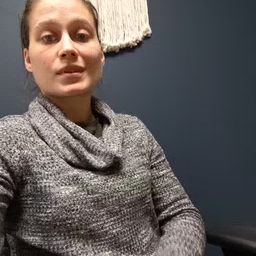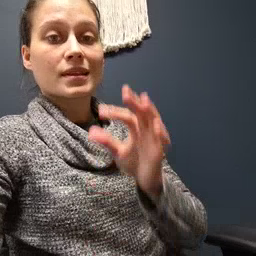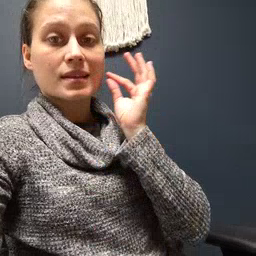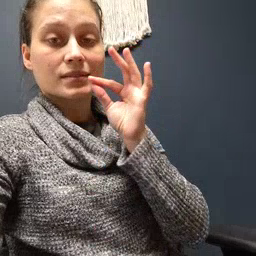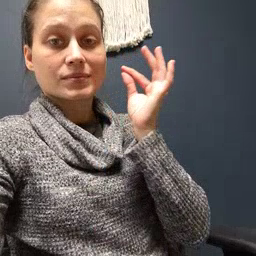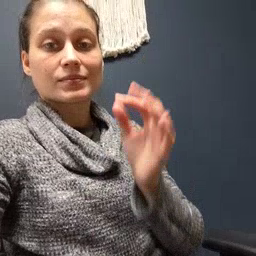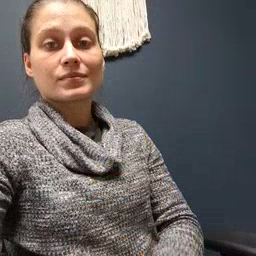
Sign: cat